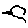
Label: bird